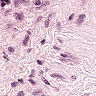
Metastatic tissue present: no